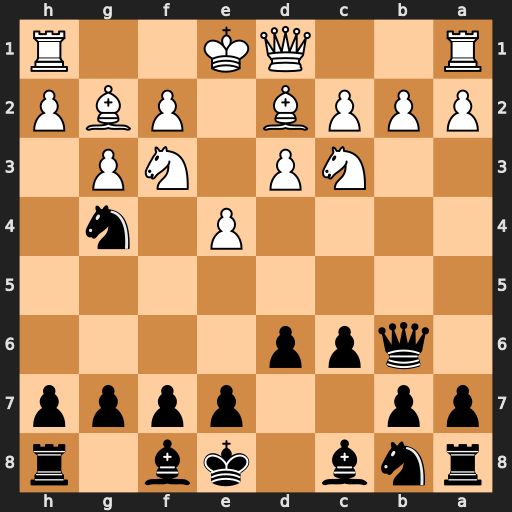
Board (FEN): rnb1kb1r/pp2pppp/1qpp4/8/4P1n1/2NP1NP1/PPPB1PBP/R2QK2R
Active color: b
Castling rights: KQkq
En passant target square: -
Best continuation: Qxf2#